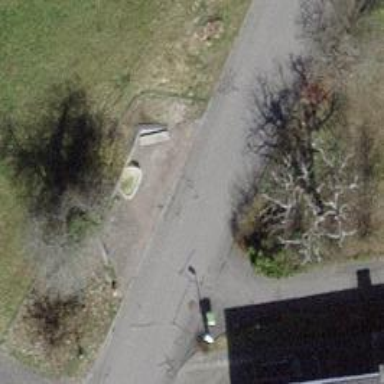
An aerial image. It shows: Bench.